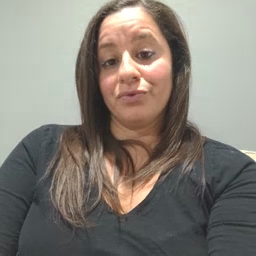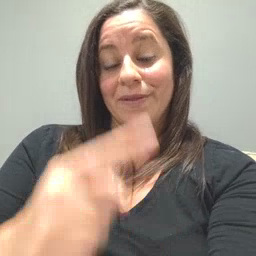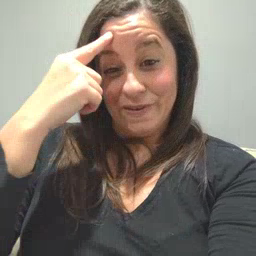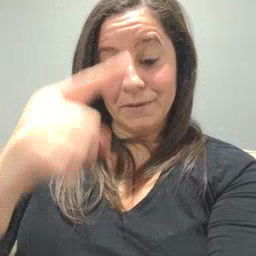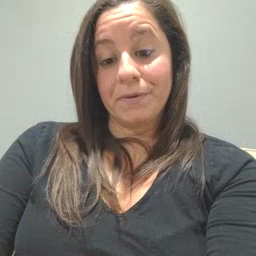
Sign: think